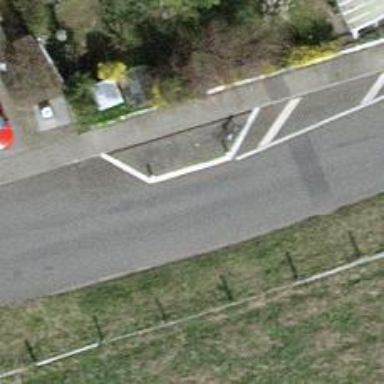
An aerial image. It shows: Chicane for traffic calming.